Question: Given two side-by-side boxes on a webpage -- one containing a header and a paragraph, and the other containing a paragraph -- how can I align the tops of the paragraphs using pure HTML/CSS? i.e., without resorting to using an empty header (e.g., '<h2>&nbsp;</h2>') or JavaScript?
Here's a jsfiddle illustrating the conundrum:
<URL>
Estimating the appropriate 'margin-top' for the headerless paragraph (as seen in the jsfiddle above) seems to be an exercise in futility, since different browsers always have slight variations in font size. There's no way to get them to perfectly align. Case in point: The jsfiddle above is perfectly aligned in Chrome, but it's off by 3px in Firefox:

Is the only way to do this to create an ugly empty header in the markup of the headerless box? This is a problem that I regularly encounter in HTML/CSS, and I'm wondering if other developers have a more elegant way of handling it.
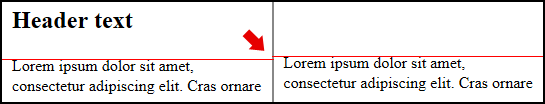
Answer: Making the assumption that you can't change the HTML code, or indeed that the header is only relevant to the left column and not the right, you could use a ':before' pseudo element on the '.no-header' and create a 'space' that has the same styles as the '<h2>' in the column next door.
Lets say the h2 has the following styles explicitly set:
'''
h2 {
font-size: 1.6em;
margin: 20px 0;
}
'''
Then we could mimic that in the pseudo element on the '.no-header' element:
'''
p.no-header:before {
content: '0'; /* A SPACE */
display: block; /* block level, like a <h2> element */
font-size: 1.6em;
font-weight: bold; /* Not sure if this makes a difference, but just in case */
margin: 20px 0;
}
'''
<URL>